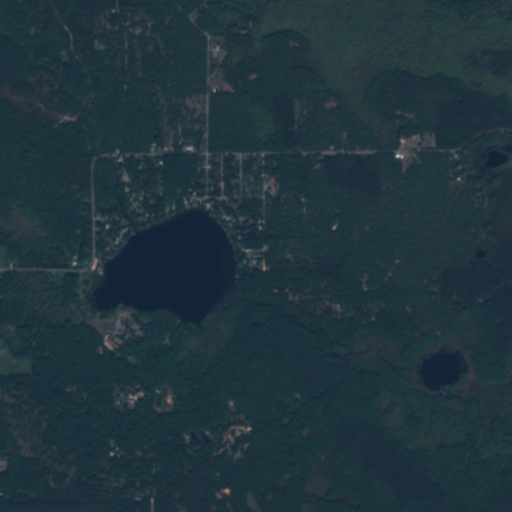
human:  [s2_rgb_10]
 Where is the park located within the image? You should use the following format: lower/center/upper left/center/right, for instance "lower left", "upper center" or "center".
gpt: The park is located in the upper right of the image.
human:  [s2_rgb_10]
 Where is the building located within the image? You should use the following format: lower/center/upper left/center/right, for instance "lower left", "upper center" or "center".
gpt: The building is located in the center right of the image.
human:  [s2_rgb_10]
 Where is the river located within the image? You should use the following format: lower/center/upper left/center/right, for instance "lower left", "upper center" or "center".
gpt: The river is located in the upper right of the image.
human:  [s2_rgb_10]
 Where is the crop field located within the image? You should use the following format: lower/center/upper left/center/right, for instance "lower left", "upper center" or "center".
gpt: There is no crop field in the image.